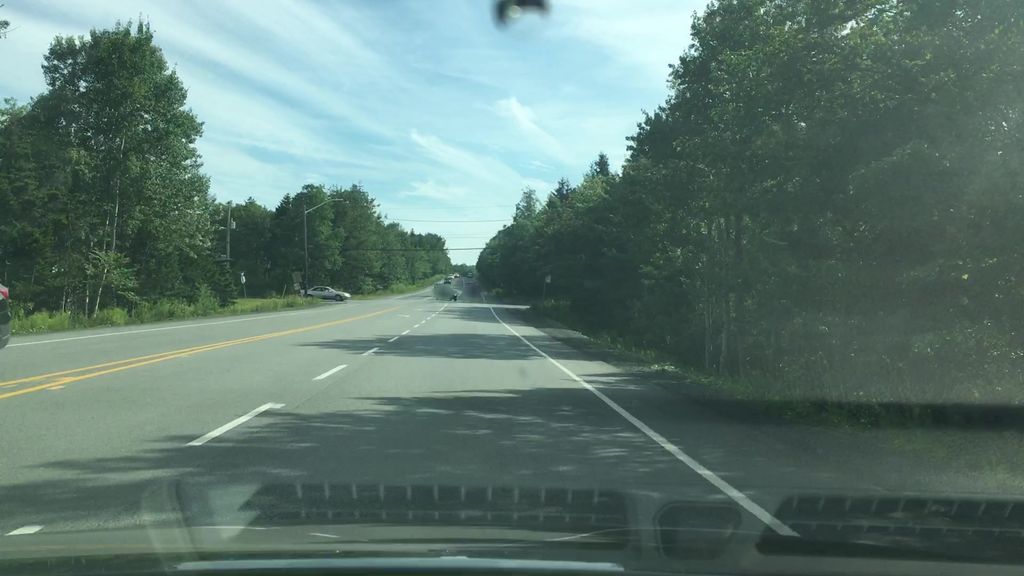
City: halifax